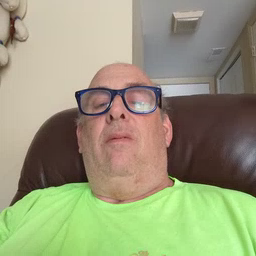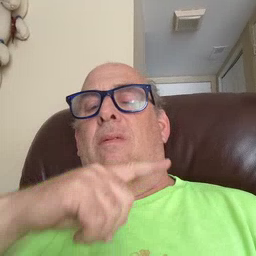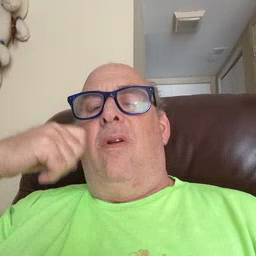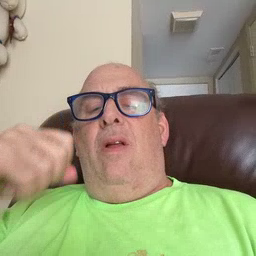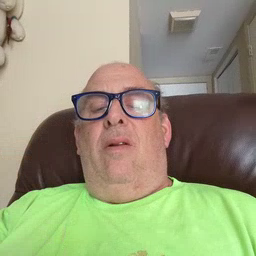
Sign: dry